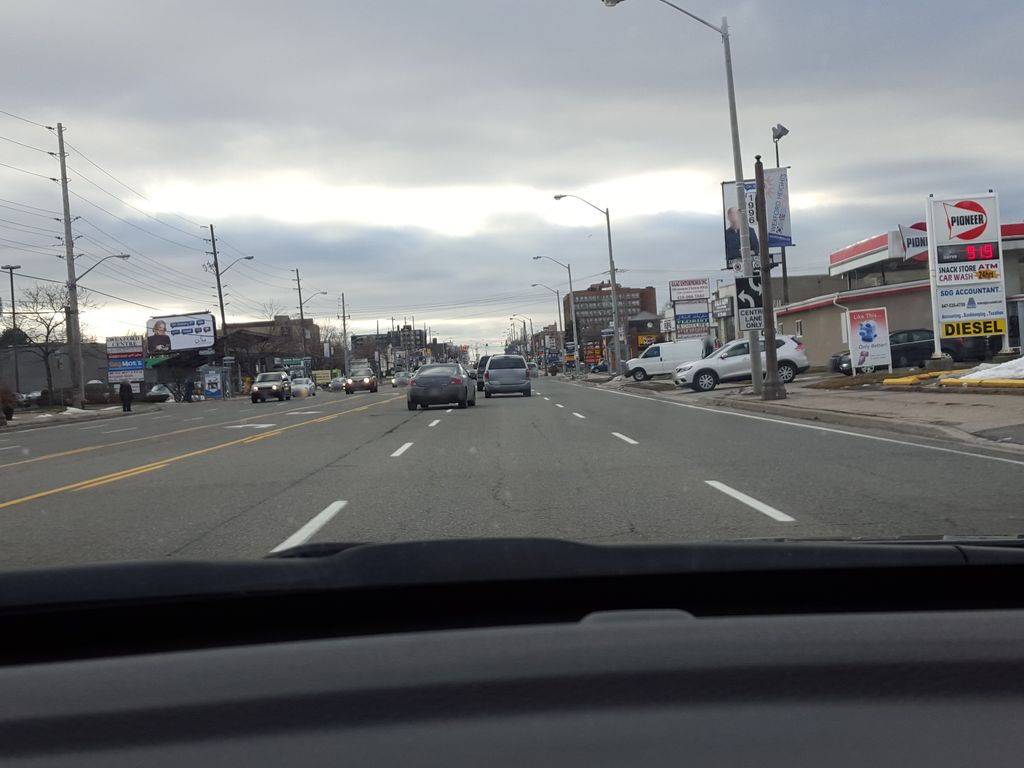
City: toronto